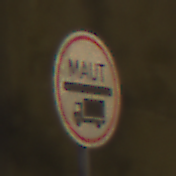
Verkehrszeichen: Mautpflicht
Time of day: Night
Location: Outdoor (Suburban)
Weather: PartlyCloudy
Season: NotSpecified
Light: Artificial